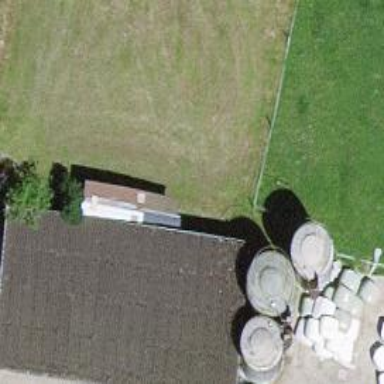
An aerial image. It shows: Group of garages.